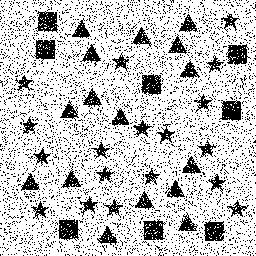
Squares: 8
Triangles: 16
Stars: 18
Total shapes: 42